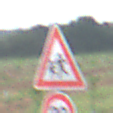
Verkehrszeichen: KinderRechts
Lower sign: Geschwindigkeit20
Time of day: SunriseSunset
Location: Outdoor (Nature)
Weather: PartlyCloudy
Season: NotSpecified
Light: Natural